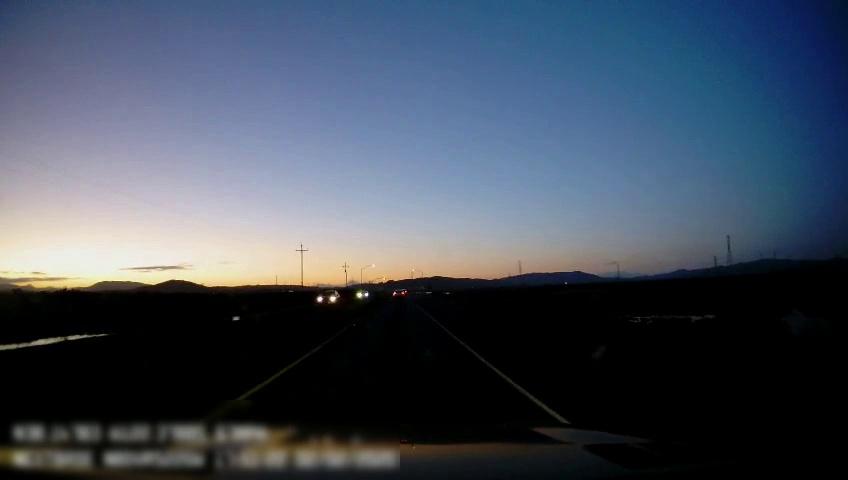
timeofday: Dusk/Dawn/Twilight
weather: Sunny
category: Drivable Space
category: Vehicles | Car
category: Vehicles | SUV
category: Vehicles | SUV
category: Lanes | Current Lane
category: Lanes | Current Lane